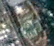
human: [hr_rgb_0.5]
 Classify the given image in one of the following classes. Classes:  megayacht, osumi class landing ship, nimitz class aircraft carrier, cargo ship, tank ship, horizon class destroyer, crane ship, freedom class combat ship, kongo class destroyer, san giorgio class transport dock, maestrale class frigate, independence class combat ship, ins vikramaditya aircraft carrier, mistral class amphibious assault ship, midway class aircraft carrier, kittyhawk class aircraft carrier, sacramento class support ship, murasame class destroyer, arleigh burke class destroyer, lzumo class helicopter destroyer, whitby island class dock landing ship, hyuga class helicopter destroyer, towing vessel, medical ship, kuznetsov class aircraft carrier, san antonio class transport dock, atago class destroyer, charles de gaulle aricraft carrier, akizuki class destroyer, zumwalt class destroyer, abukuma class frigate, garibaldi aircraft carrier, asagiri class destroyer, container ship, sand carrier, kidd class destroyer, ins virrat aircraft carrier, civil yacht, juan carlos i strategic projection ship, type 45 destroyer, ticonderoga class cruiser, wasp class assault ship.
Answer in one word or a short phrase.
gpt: Towing vessel